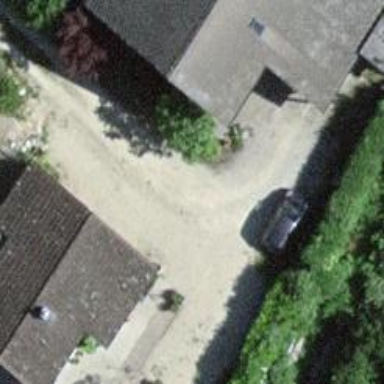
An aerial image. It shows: Alleyway designated as service road.